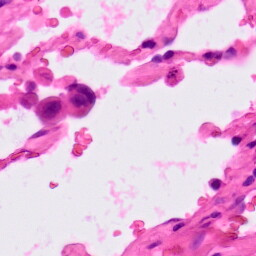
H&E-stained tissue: Lung